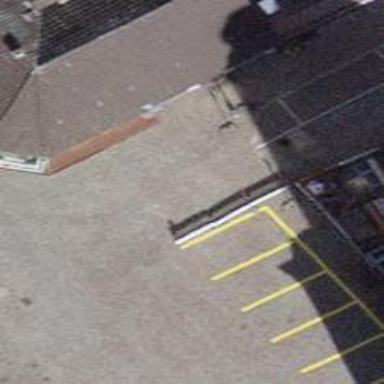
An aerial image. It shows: Bollard.